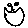
Label: smiley face